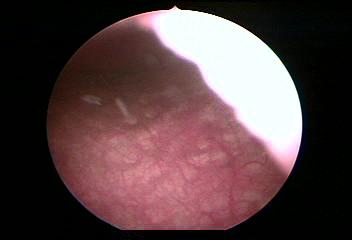
Modality: WLC
Class: Normal mucosa
Bladder cancer association: No